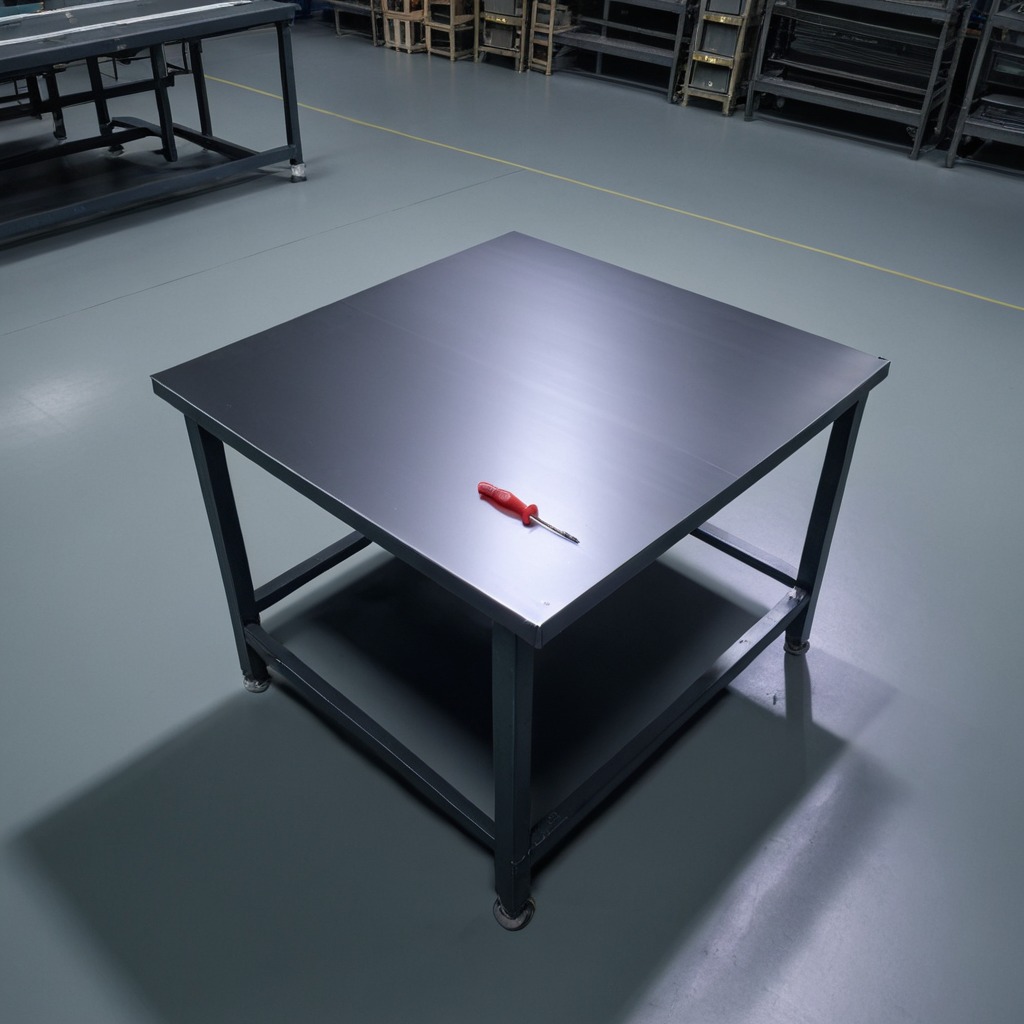
A screwdriver lies on a clean empty table in a basement in the evening.